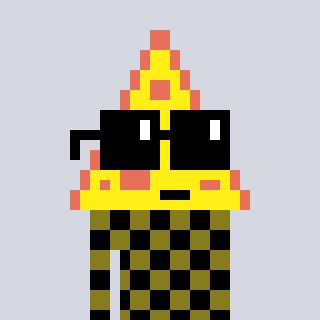
a pixel art character with square black sunglasses, a pizza-shaped head and a gunk-colored body on a cool background